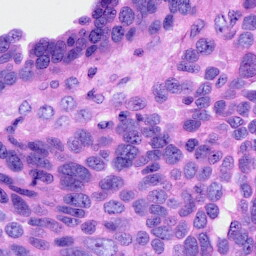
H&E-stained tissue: Ovarian